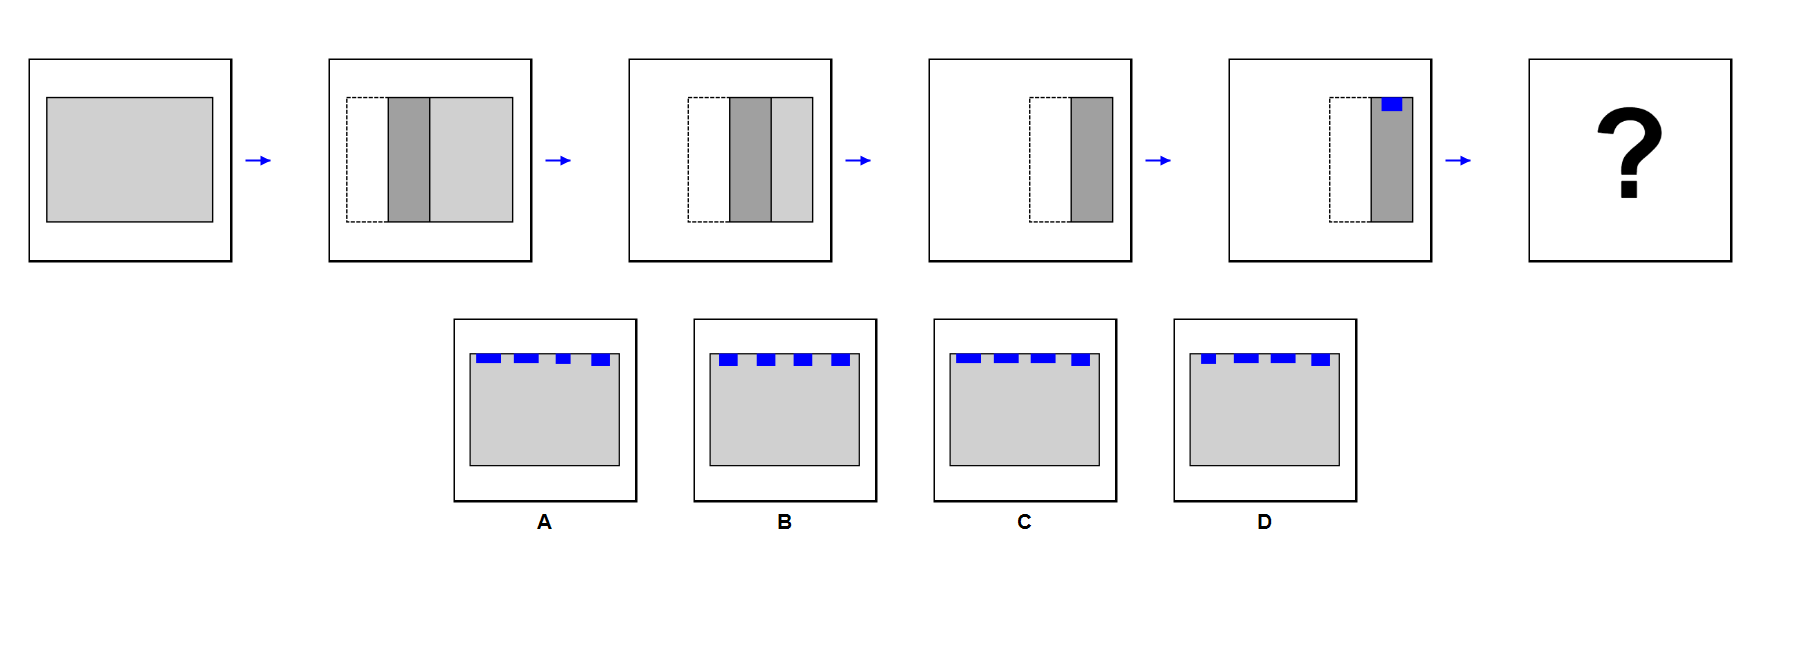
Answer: B